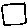
Label: square